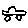
Label: car